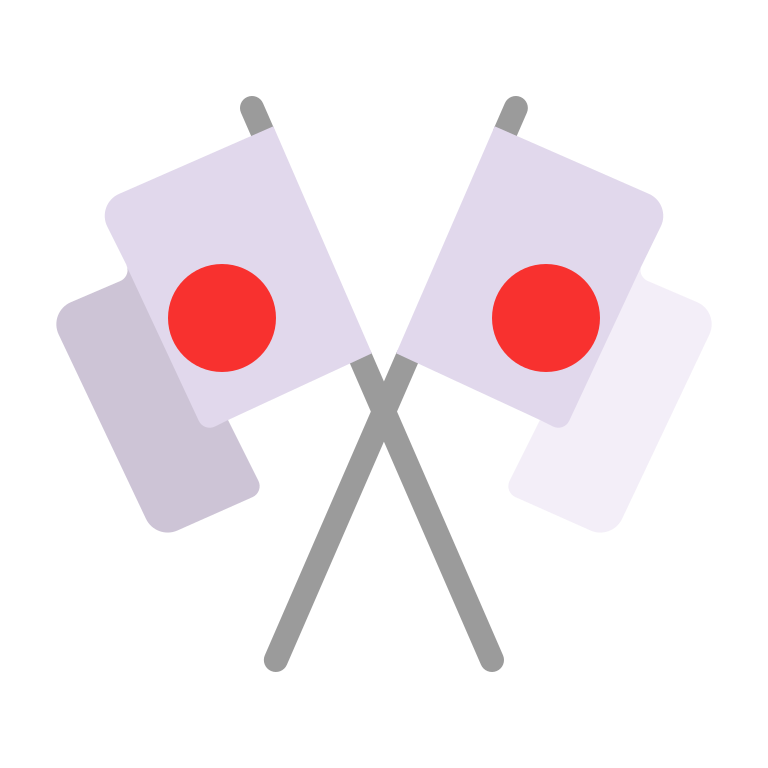
crossed flags flat